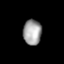
Tissue: lung
Cell type: T cells
Senescence score: 0.1554
Nuclear area (px): 460
Mean DAPI intensity: 158.554